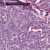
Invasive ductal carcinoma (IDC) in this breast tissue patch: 1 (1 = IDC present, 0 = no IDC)